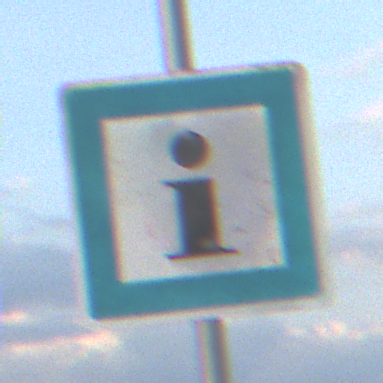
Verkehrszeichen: Informationsstelle
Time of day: SunriseSunset
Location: Outdoor (Nature)
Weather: PartlyCloudy
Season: NotSpecified
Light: Natural